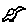
Label: bird